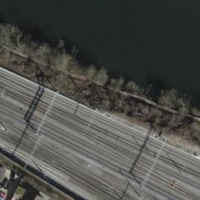
EUNIS habitat code: 15
Species observed at this site:
Lonicera acuminata